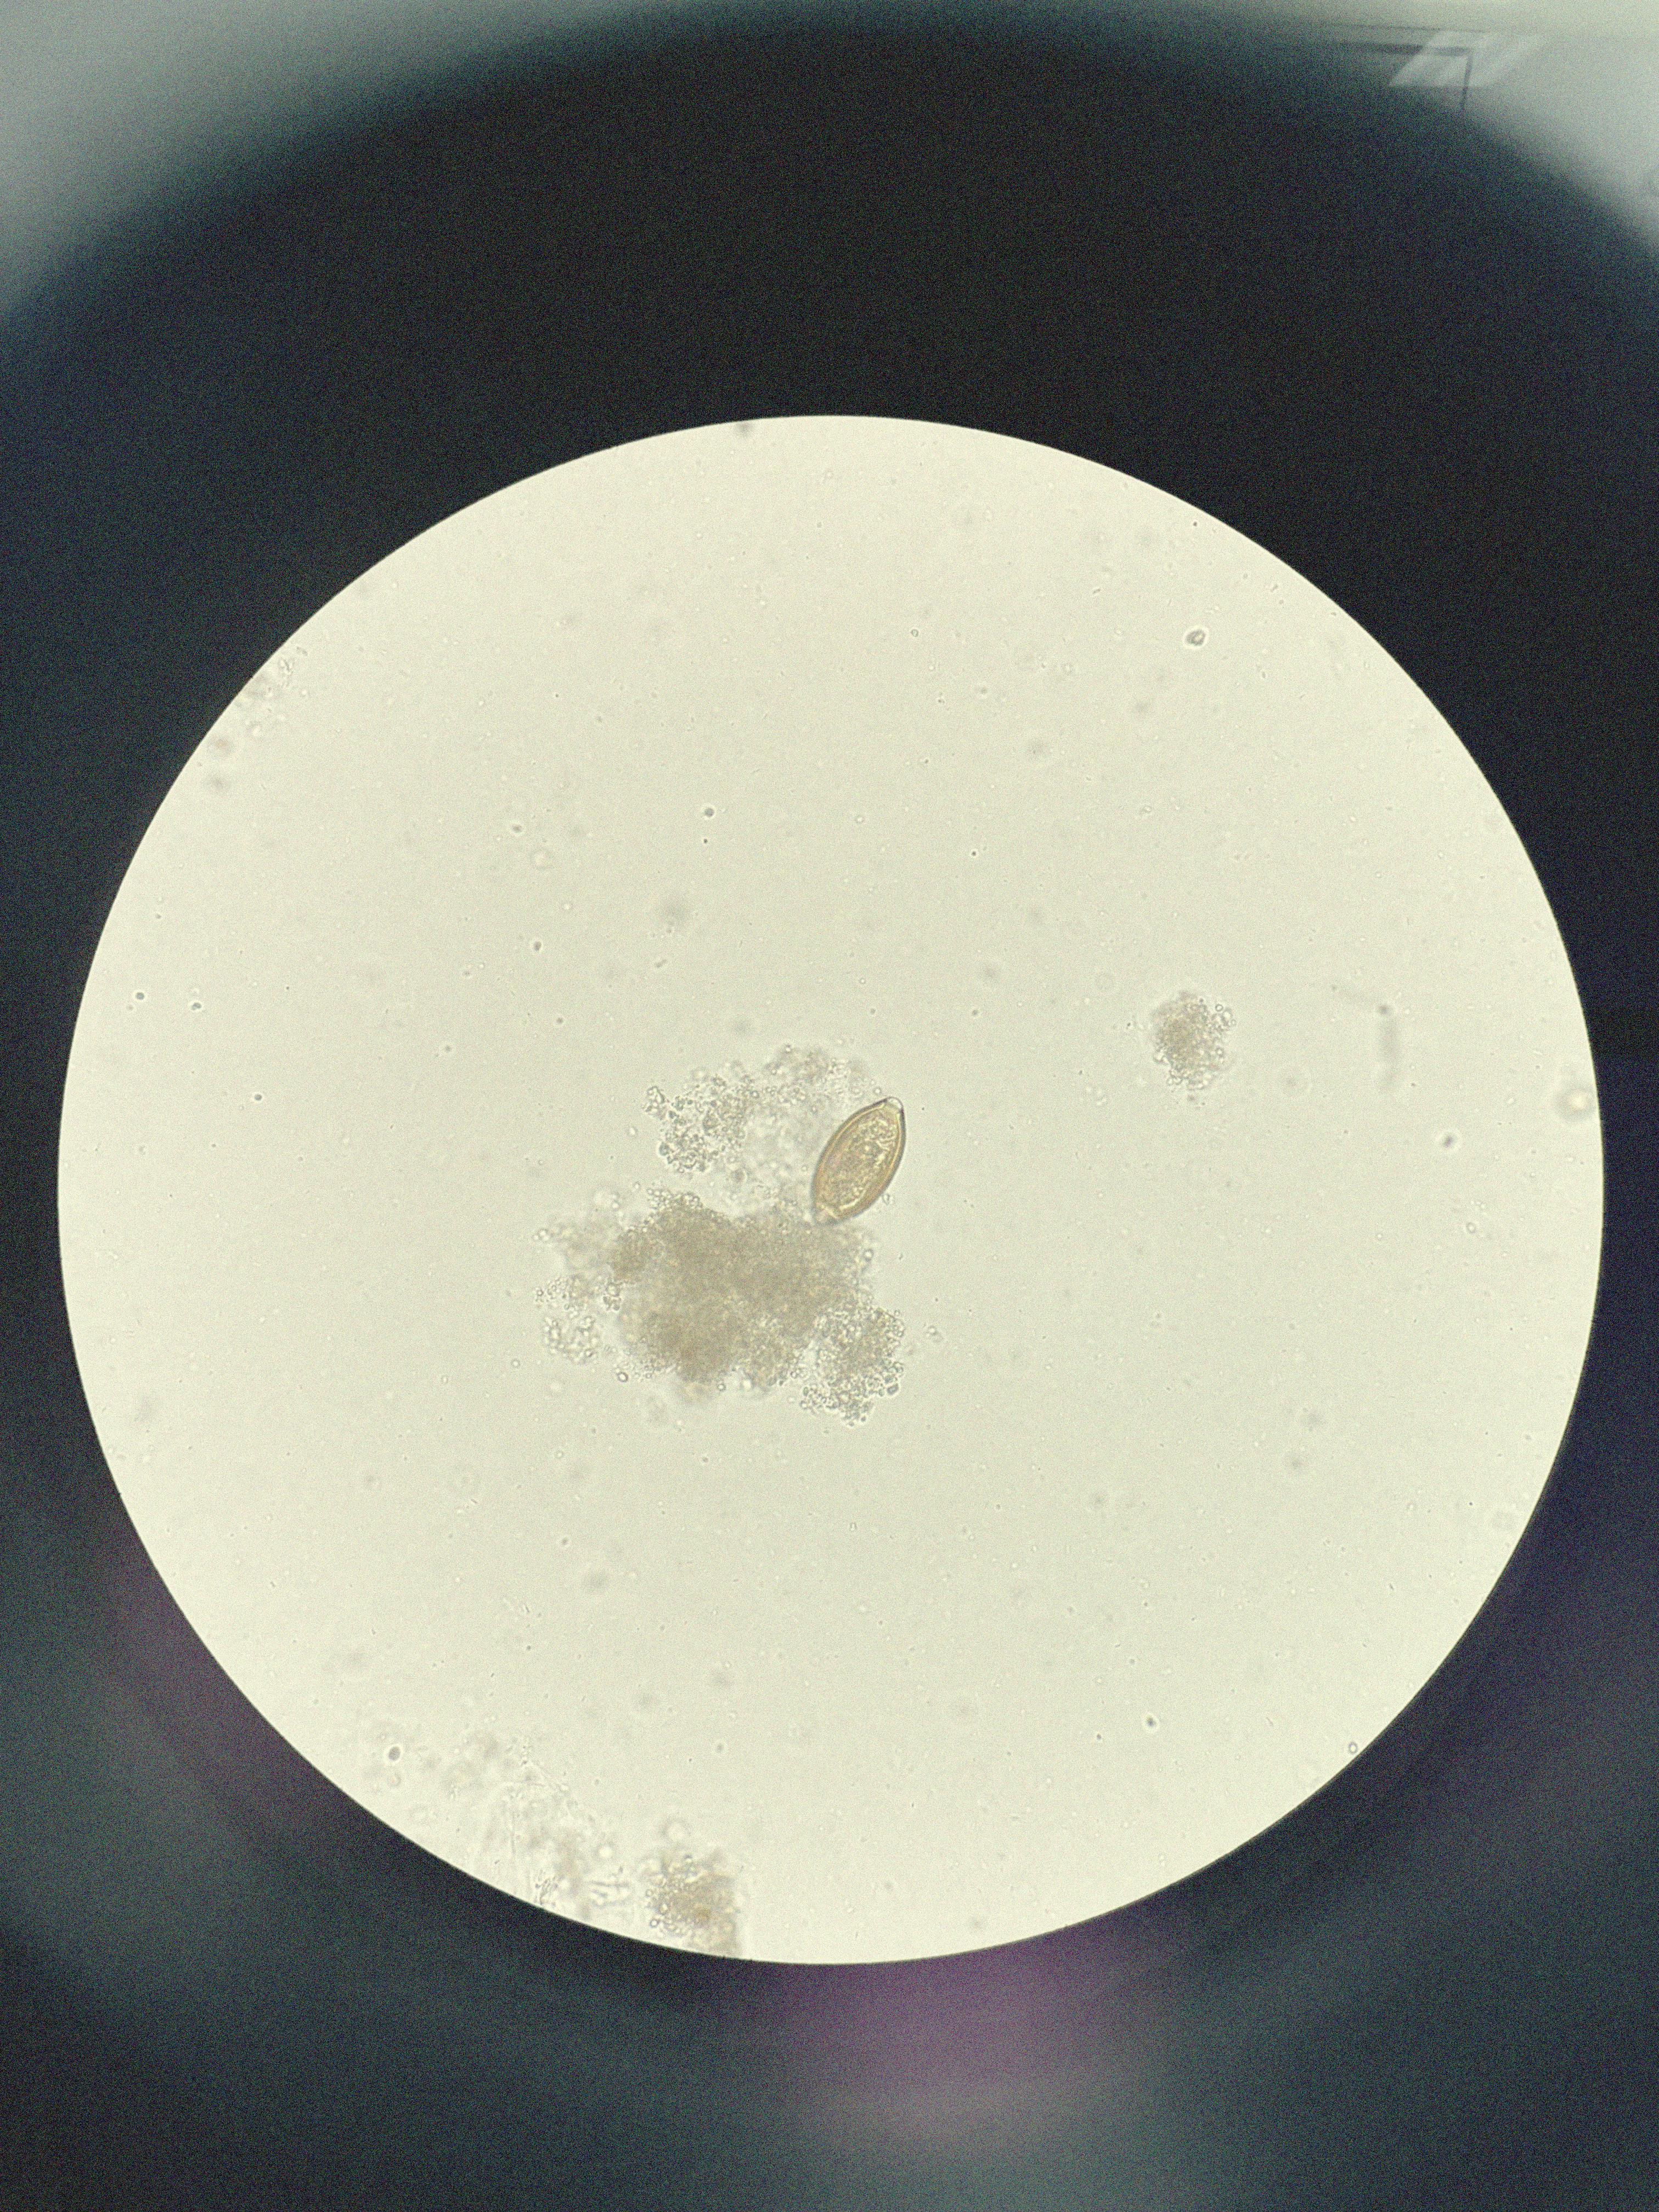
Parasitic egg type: Trichuris trichiura